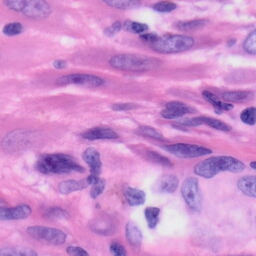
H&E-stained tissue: Skin